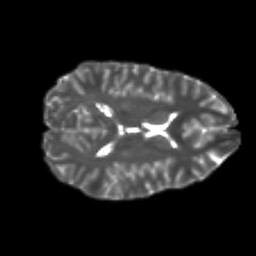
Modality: T2w
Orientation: axial
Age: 23
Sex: male
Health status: healthy
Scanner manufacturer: philips
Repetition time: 7.474 s
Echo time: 0.08753 s